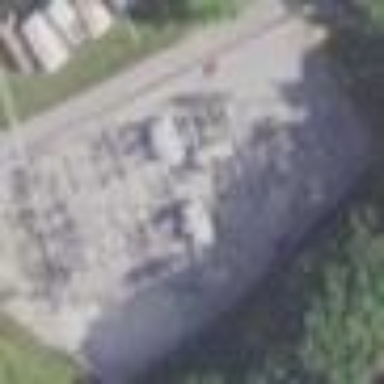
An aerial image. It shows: Power substation.